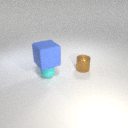
large blue rubber cube above small cyan rubber sphere